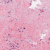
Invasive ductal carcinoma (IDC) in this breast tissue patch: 0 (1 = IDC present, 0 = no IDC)